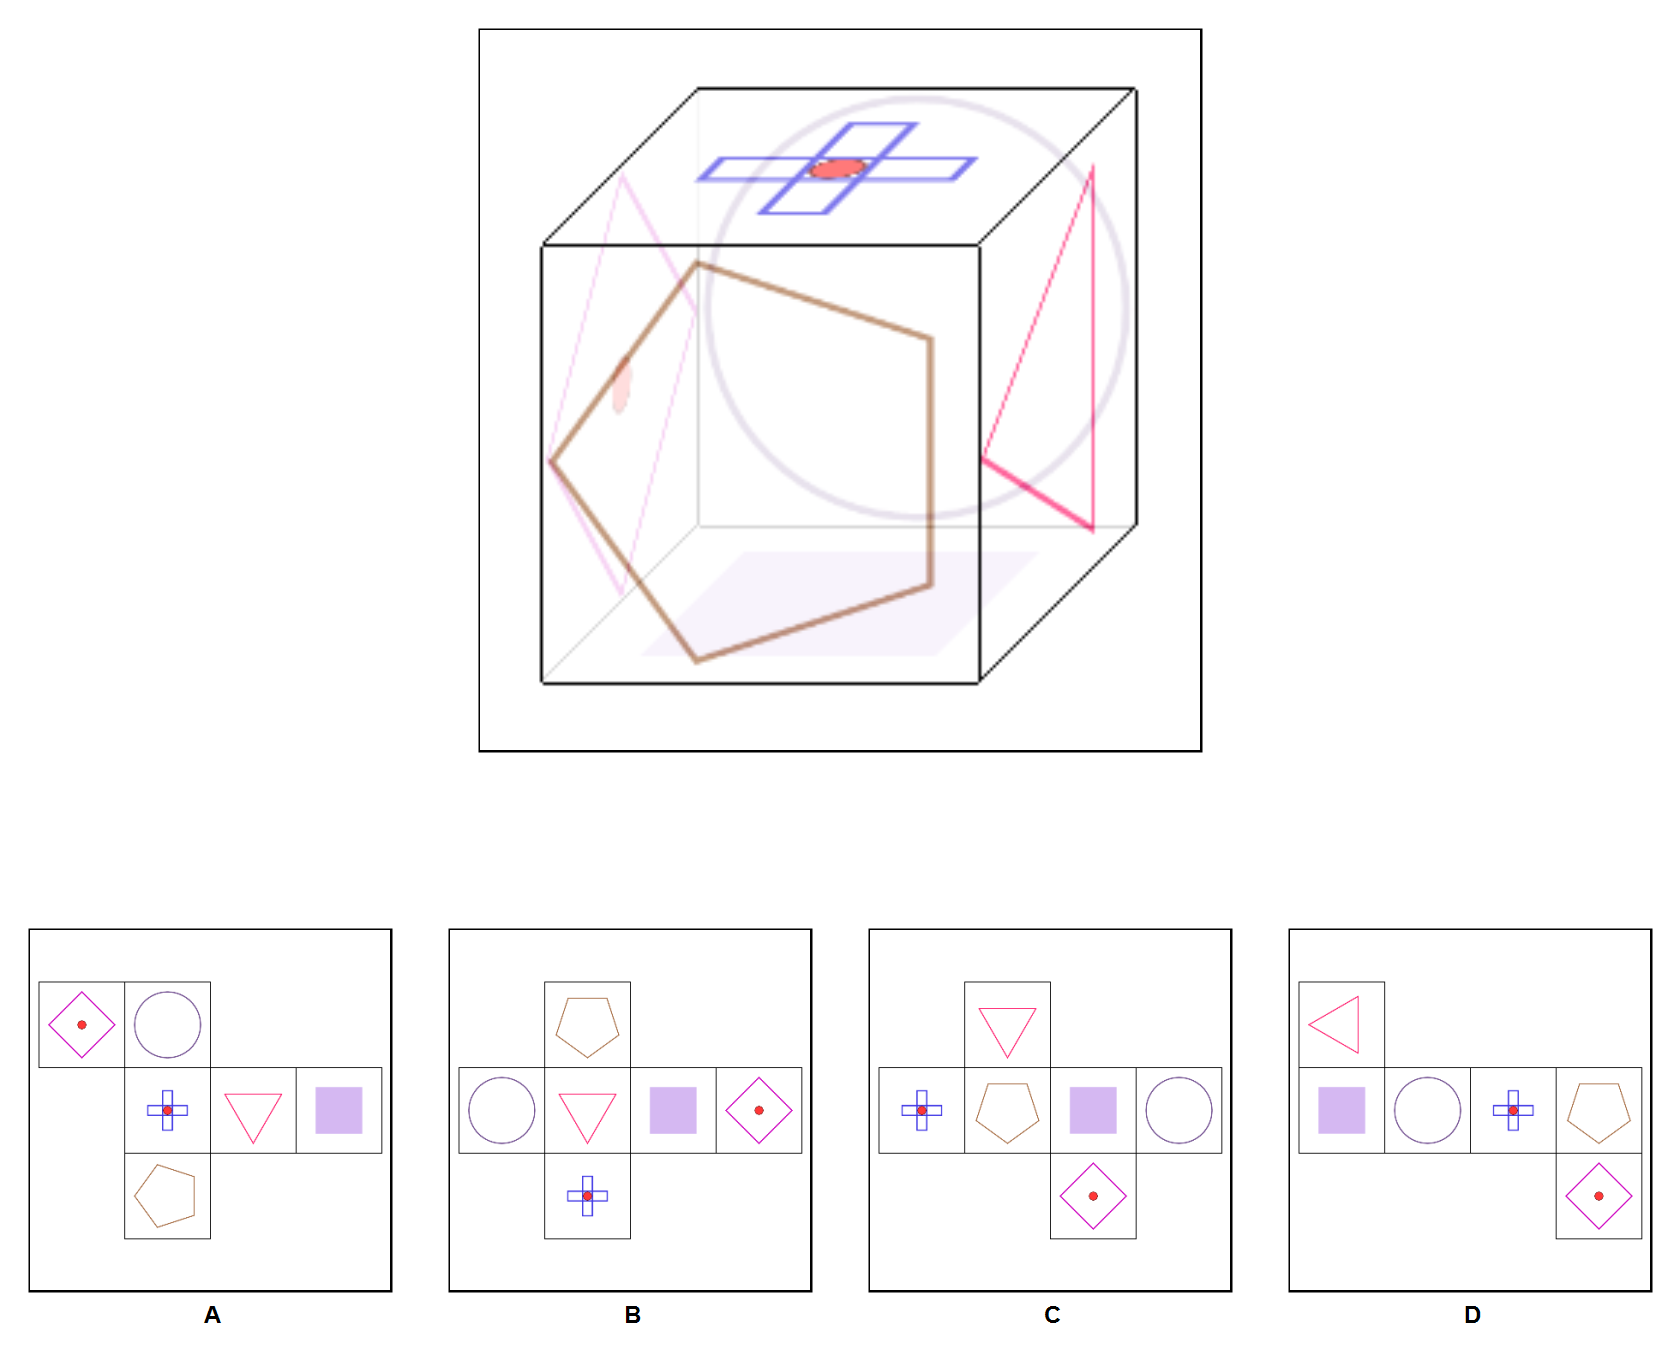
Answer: B